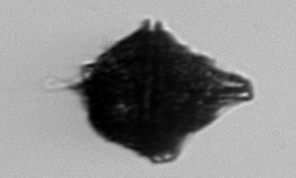
Label: Gonyaulax